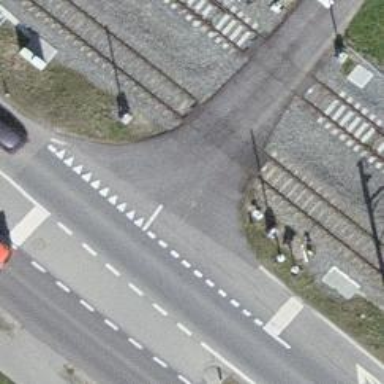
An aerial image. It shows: Level crossing with full barriers and lights.